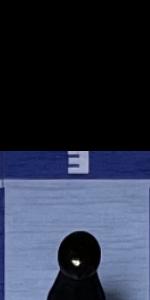
Label: Empty